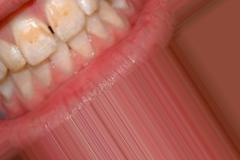
Condition: Tooth Discoloration